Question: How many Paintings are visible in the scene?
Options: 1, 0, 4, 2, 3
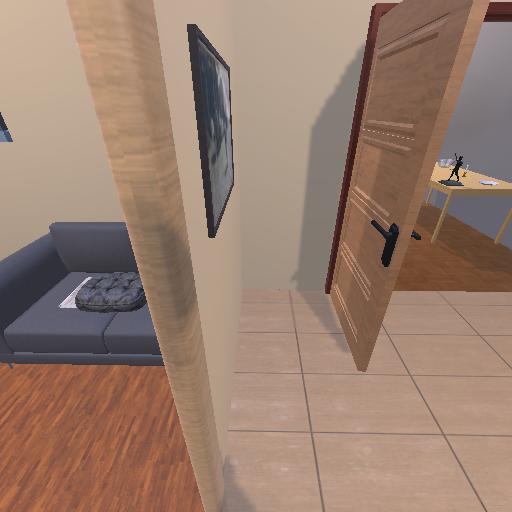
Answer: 1